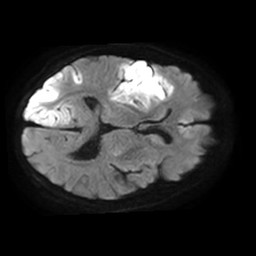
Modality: TRACE
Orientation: axial
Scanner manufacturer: philips
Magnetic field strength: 1.5 T
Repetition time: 3.395 s
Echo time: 0.06922 s